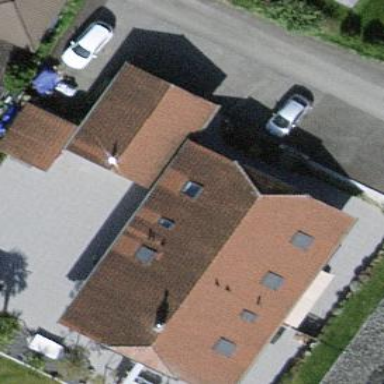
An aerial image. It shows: Detached building with half-hipped roof.